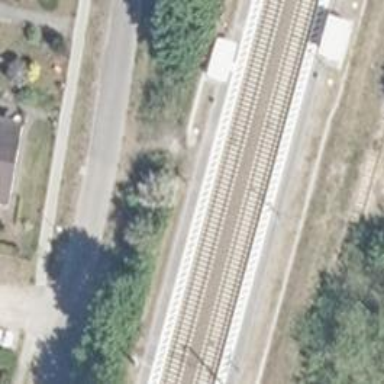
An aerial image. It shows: Platform edge at railway station.